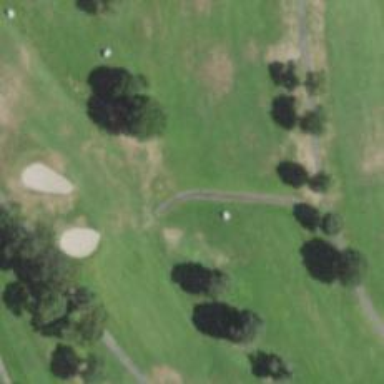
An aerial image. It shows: Path for both road and golf.